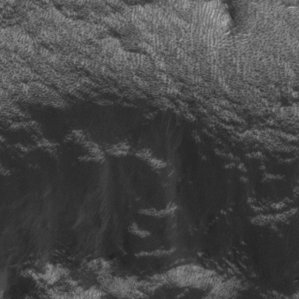
Label: frost